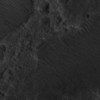
Label: not_dusty